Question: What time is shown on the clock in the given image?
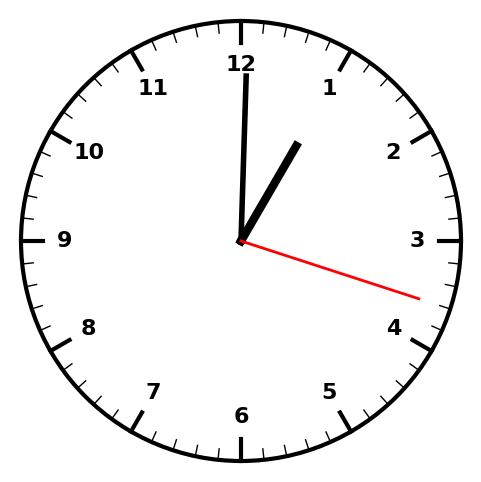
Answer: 01:00:18